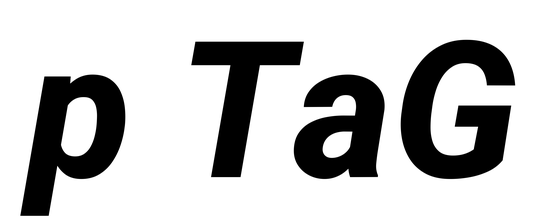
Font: Roboto-Italic_ExtraBold_Italic